高三 · 图论
下面的结构图, 总经理的直接下属是（ ）

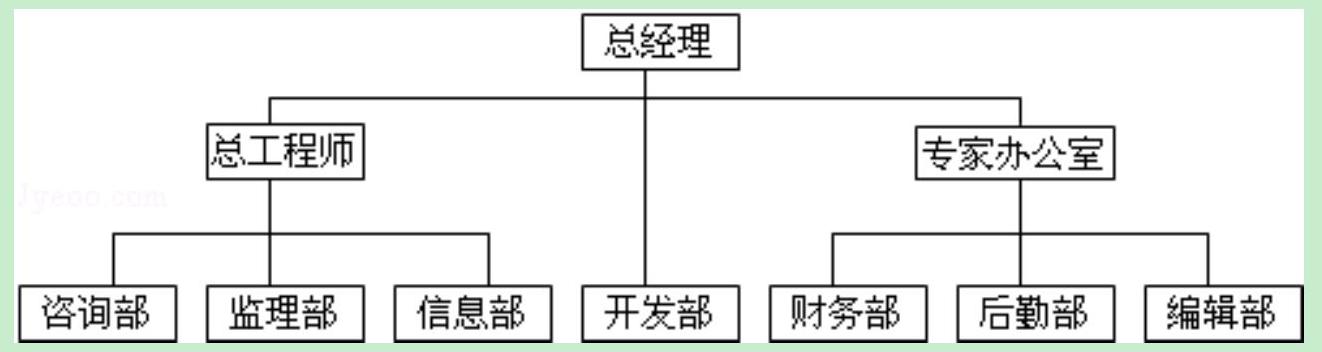
A.总工程师和专家办公室

B.开发部

C.总工程师、专家办公室和开发部

D. 总工程师、专家办公室和所有七个部
答案: C
解析: 解答: 按照结构图的表示一目了然, 就是总工程师、专家办公室和开发部. 读结构图的顺序是按照从上到下，从左到右的顺序．故选 C.

分析: 本题主要考查了结构图, 解决问题的关键是按照结构图的表示, 就是总工程师、专家办公室和开发部. 读结构图的顺序是按照从上到下, 从左到右的顺序. 本题是一个从上到下的顺序, 先看总经理, 他有三个分支, 分别是总工程师、专家办公室和开发部.